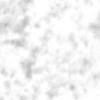
Label: no_change